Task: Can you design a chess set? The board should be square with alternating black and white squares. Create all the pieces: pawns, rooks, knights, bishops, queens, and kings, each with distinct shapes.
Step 549:
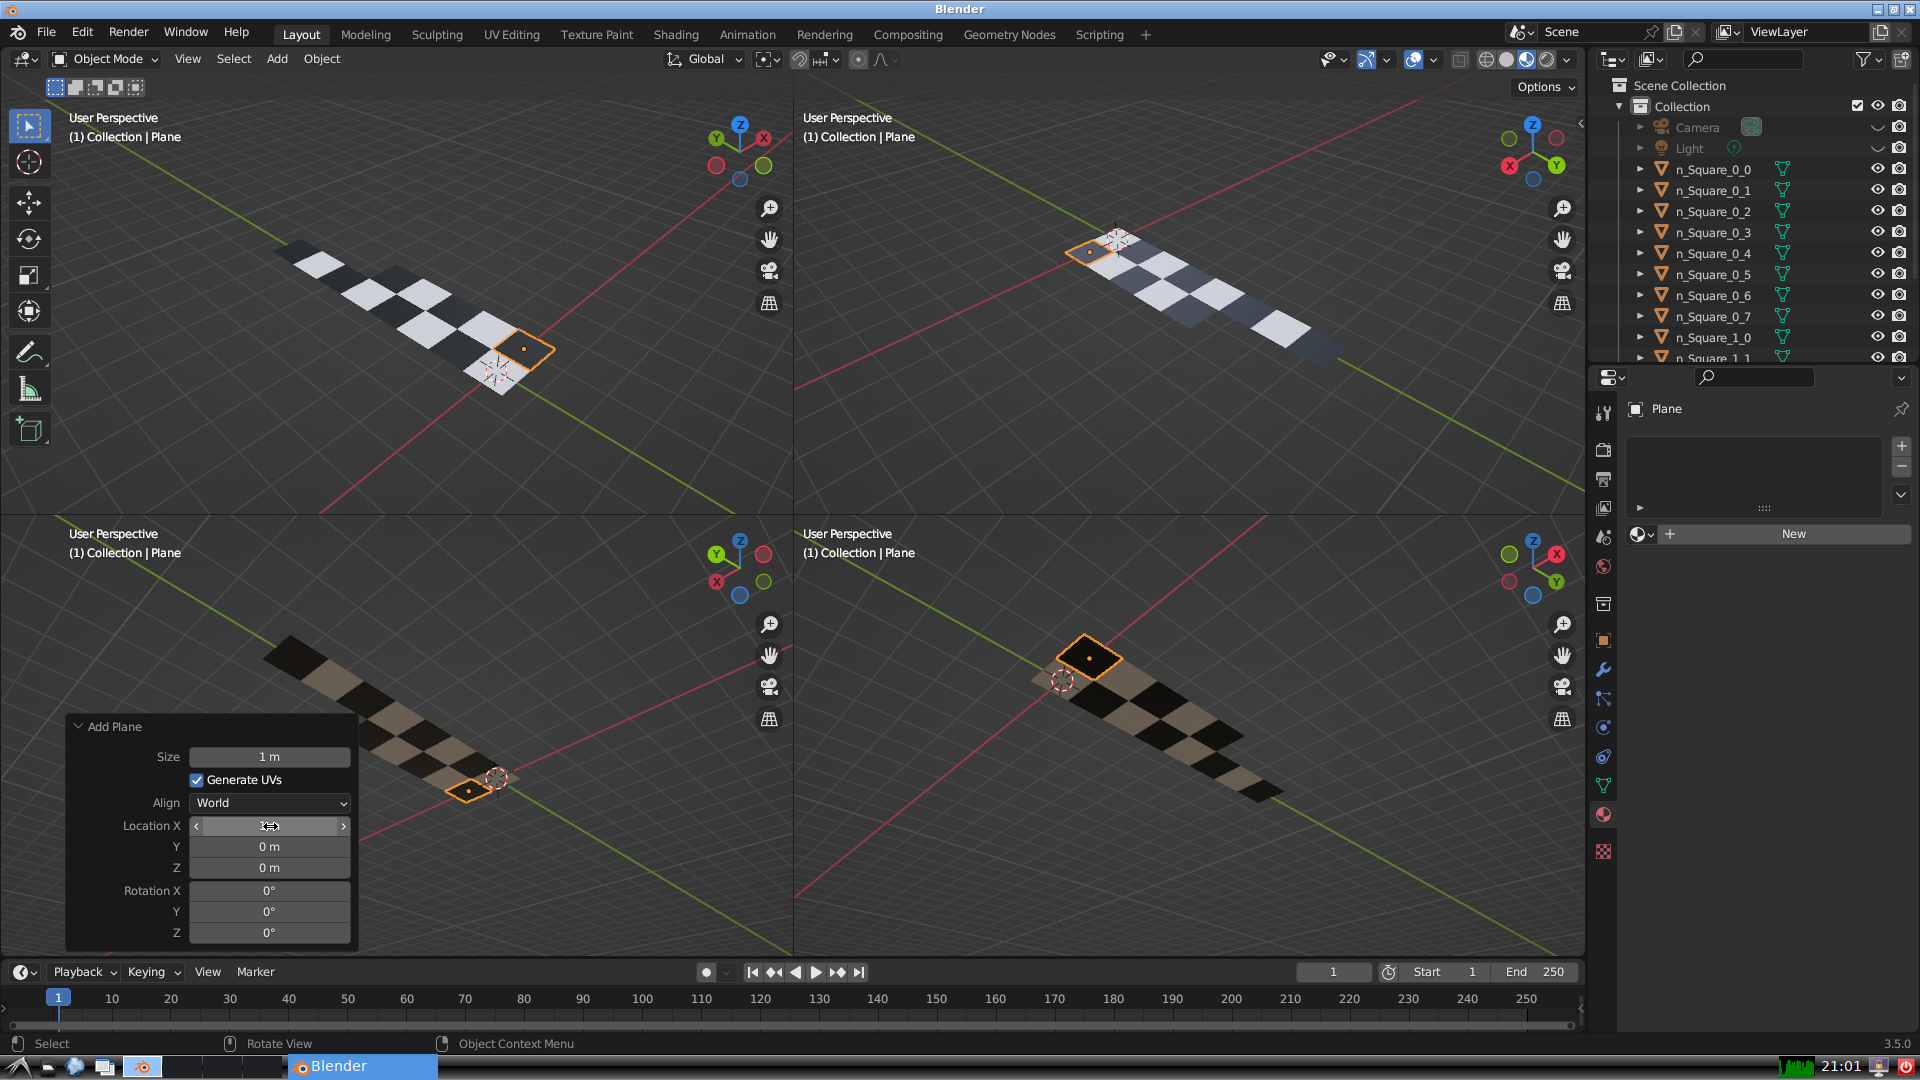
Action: {"mouse_move": [270, 846]}